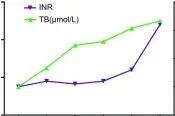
Dynamic changes in biochemical test results in case 1. (B) Changes in TB and INR values during the hospital stay. ALT, alanine aminotransferase; AST, aspartate aminotransferase; INR, international normalized ratio; LDH, lactate dehydrogenase; TB, total bilirubin.
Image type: pathology (immunostaining)